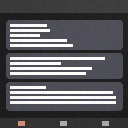
Screen state: on